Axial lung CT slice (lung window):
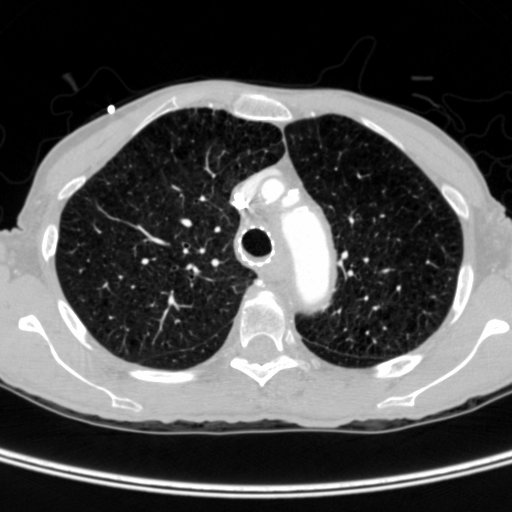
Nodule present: no